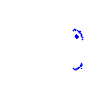
Particle: pion